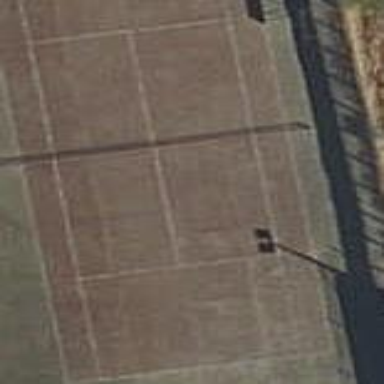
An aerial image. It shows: Tennis court in leisure pitch.